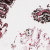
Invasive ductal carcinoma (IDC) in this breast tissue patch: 0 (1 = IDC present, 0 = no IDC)